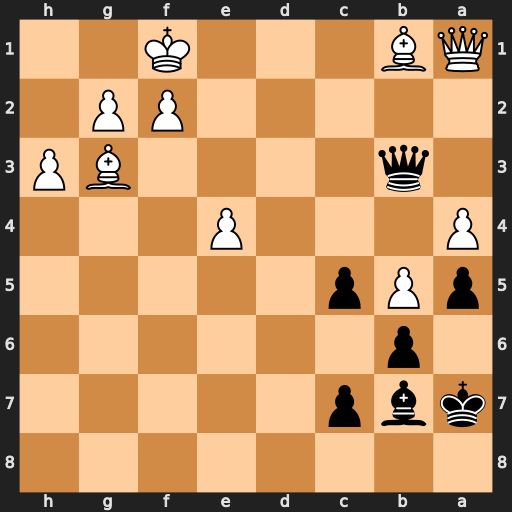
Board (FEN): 8/kbp5/1p6/pPp5/P3P3/1q4BP/5PP1/QB3K2
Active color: b
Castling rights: -
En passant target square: -
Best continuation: Qd1#